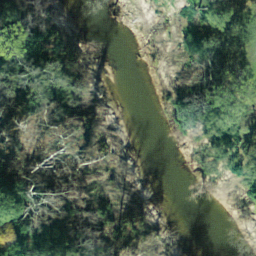
Label: river